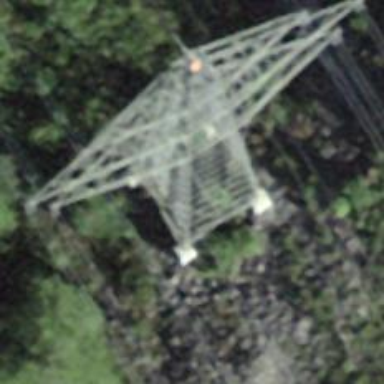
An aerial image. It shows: Towering power structure.